Question: I am unable to hide my UITableView footer (i.e. setting it's height to 0 and animating the transition).
I tried to wrap 'tableView.tableViewFooter.height = 0' (and 'tableView.tableViewFooter = nil') between '[tableView beginUpdates]' and '[tableView endUpdates]' but it doesn't work.
Implementing the method below creates another footer.
'''
- (CGFloat)tableView:(UITableView *)tableView heightForFooterInSection:(NSInteger)section
{
return 50;
}
'''

Is there a difference between a tableview footer and a section footer? I created mine by dropping a button under my tableview in my storyboard.
Any ideas to do this simply?
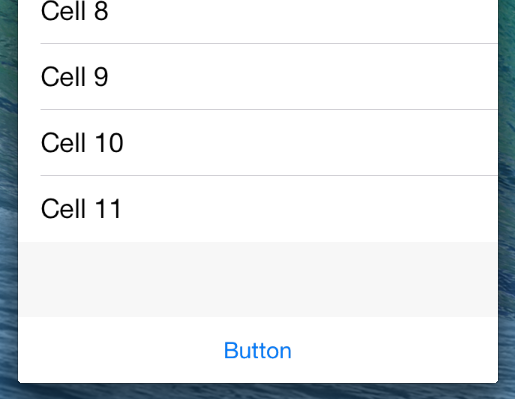
Answer: Ok here's how I solved this problem.
'''
- (void)refreshTableFooterButton
{
if (should be visible) {
self.tableView.tableFooterView = self.tableFooterButton;
} else {
self.tableView.tableFooterView = [[UIView alloc] initWithFrame:CGRectZero];
}
}
'''
I used '[[UIView alloc] initWithFrame:CGRectZero' instead of 'nil' to prevent unwanted empty cells to appear in the tableview.
I didn't need an animation block, but other people might.
'''
[UIView animateWithDuration:0.5 animations:^{
}];
'''
Also, i had to keep a strong reference to my tableFooterButton IBOutlet. That was part of why my initial attempt at solving the problem failed. I'm not sure if having a strong reference to an IBOutlet is good practice though. Feel free to leave a comment about that.